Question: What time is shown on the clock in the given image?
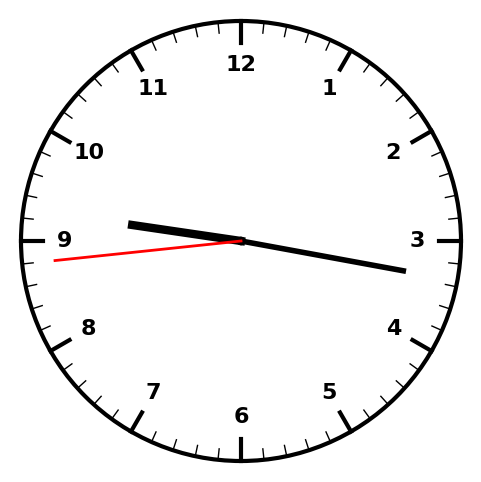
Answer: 09:16:44